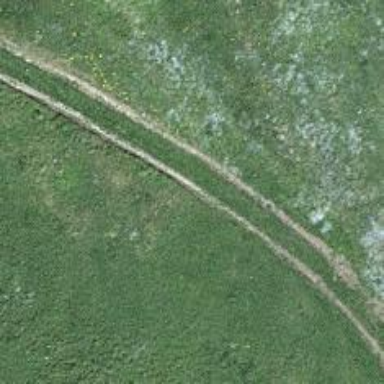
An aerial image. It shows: Grass track road with grade 5 tracktype.